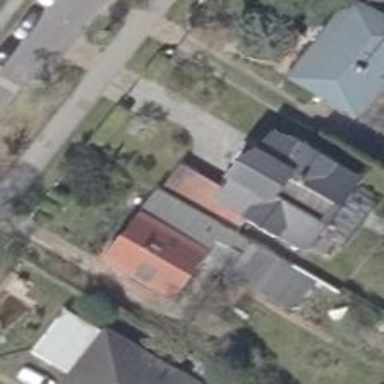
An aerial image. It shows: Detached building with gabled roof.